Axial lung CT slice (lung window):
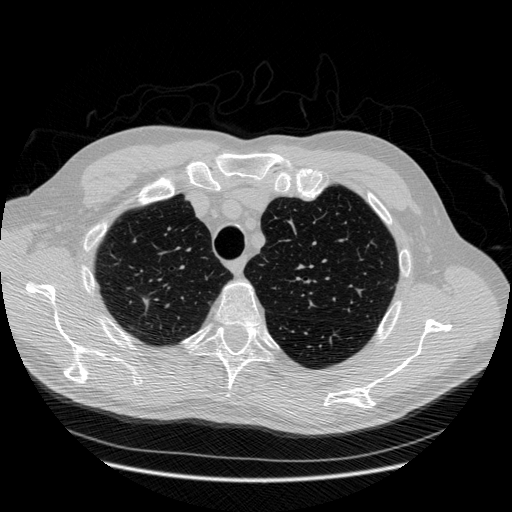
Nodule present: no